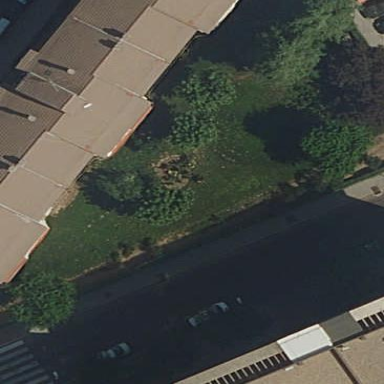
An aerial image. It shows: Garden with kerb border.